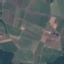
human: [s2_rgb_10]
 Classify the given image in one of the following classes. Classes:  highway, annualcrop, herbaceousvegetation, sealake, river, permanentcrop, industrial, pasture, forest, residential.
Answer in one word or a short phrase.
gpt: PermanentCrop